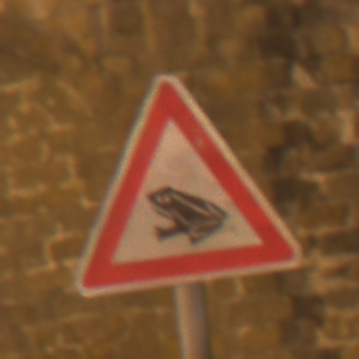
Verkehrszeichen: AmphibienwanderungRechts
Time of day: Night
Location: Outdoor (Urban)
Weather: Clear
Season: NotSpecified
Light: Artificial